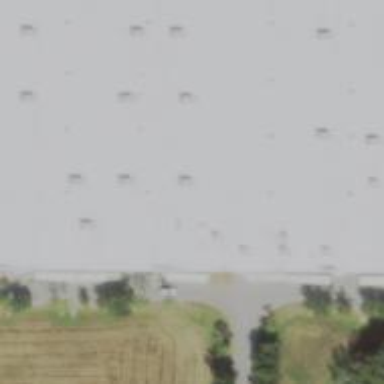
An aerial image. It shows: Supermarket building.